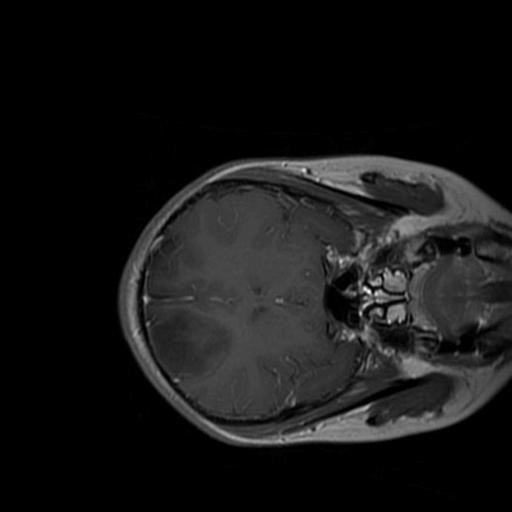
Label: brain_glioma